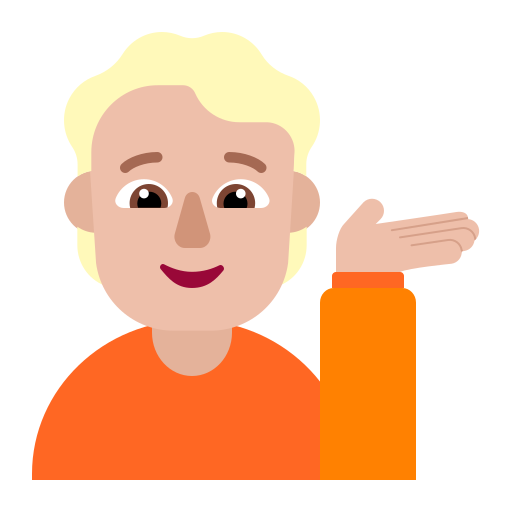
person tipping hand flat  light